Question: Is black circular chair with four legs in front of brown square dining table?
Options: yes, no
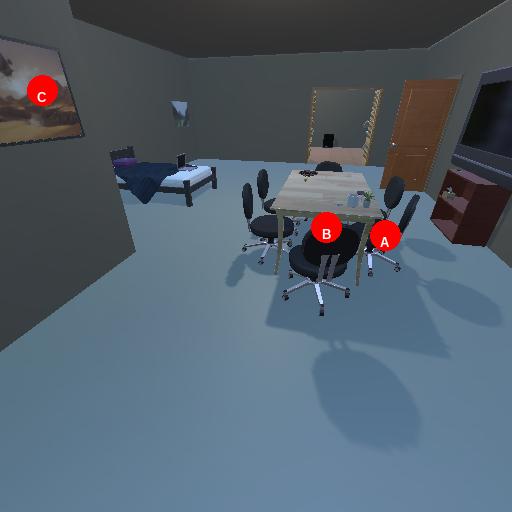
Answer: yes